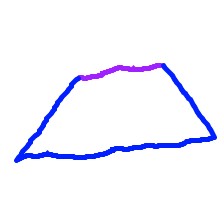
Shape: trapezoid